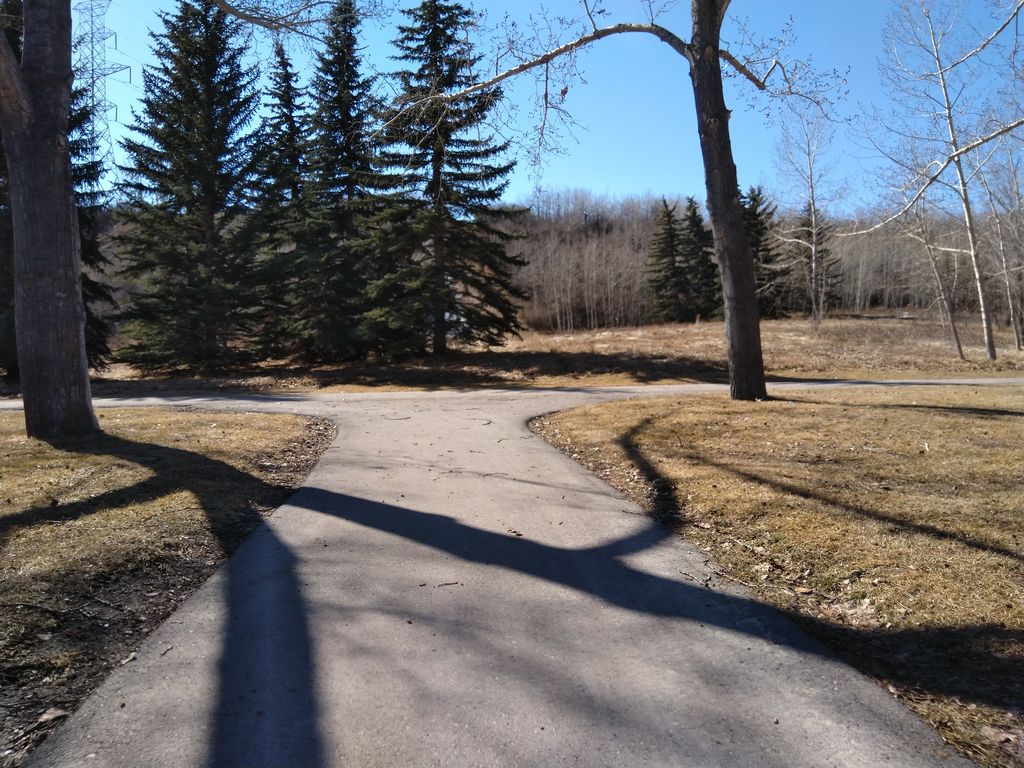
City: calgary